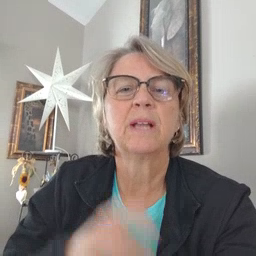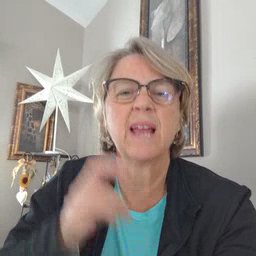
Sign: touch